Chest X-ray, AP view. Patient: 51 years old, sex F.
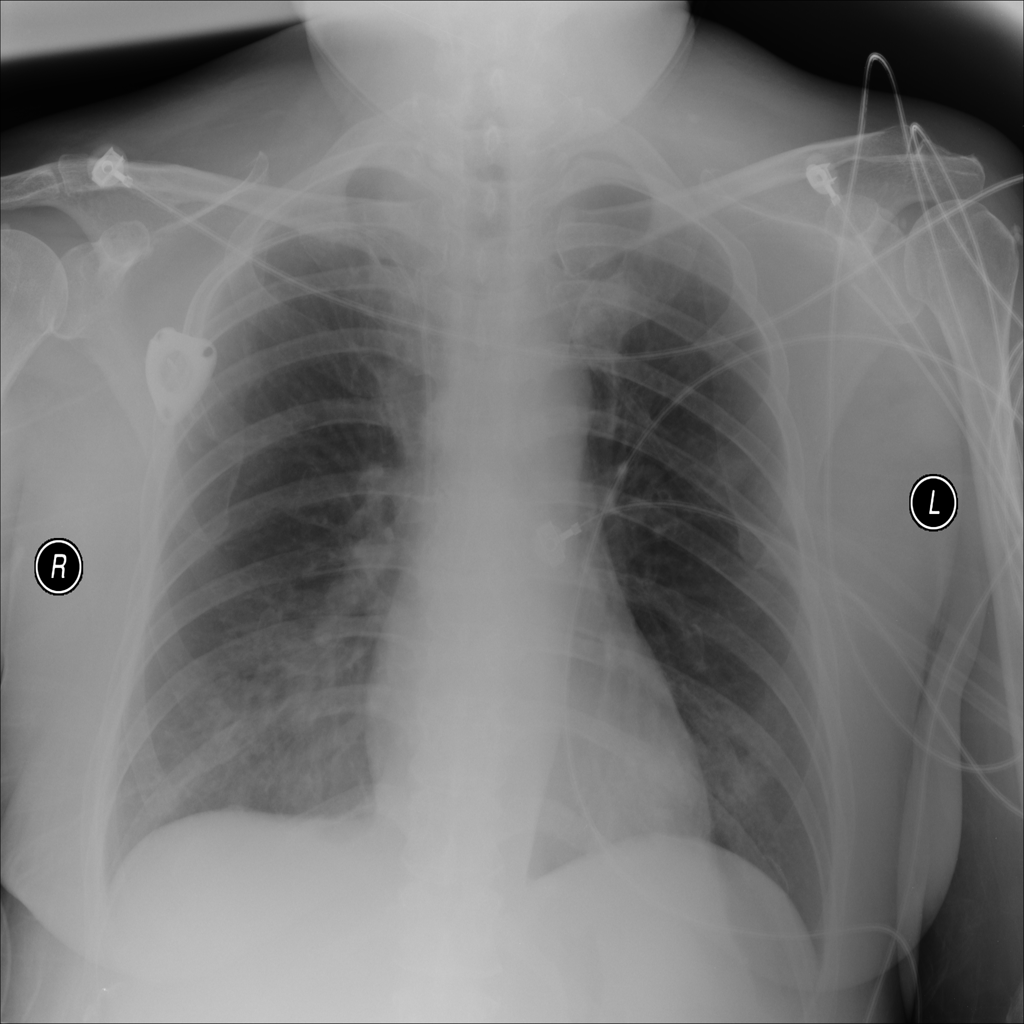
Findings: Infiltration